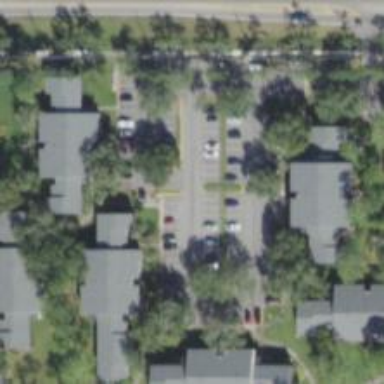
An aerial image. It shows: Parking space is available.